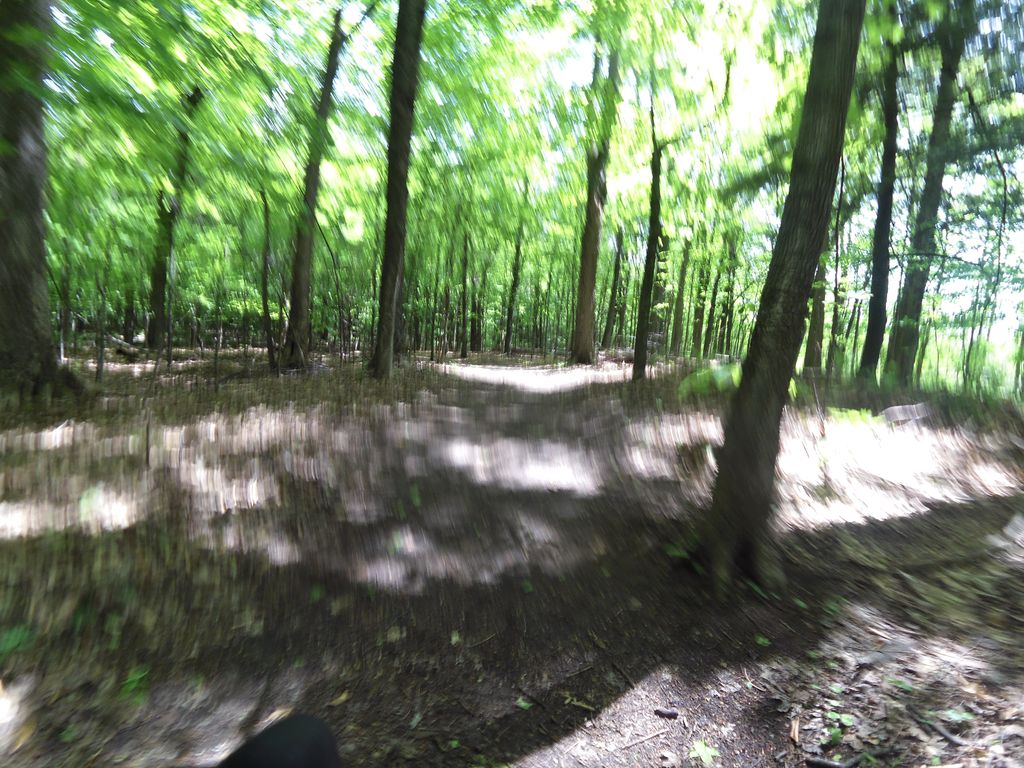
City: ottawa-gatineau